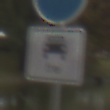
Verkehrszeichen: MehrfachbesetzePersonenkraftwagenFrei
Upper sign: Busssonderstreifen
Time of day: MorningAfternoon
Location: Outdoor (Nature)
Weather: Overcast
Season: Autumn
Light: Natural